【题型】解答题　【知识点】向量　【难度】hard
如图，点$G$是$\triangle OAB$的重心，$P$、$Q$分别是边$OA$、$OB$上的动点，且$P$、$G$、$Q$三点共线。

(1) 设$\overrightarrow{PG} = \lambda \overrightarrow{PQ}$，将$\overrightarrow{OG}$用$\overrightarrow{OP}$、$\overrightarrow{OQ}$表示；

(2) 设$\overrightarrow{OP} = x\overrightarrow{OA}$，$\overrightarrow{OQ} = y\overrightarrow{OB}$，问：$\frac{1}{x} + \frac{1}{y}$是否是定值？若是，求出该定值；若不是，请说明理由；

(3) 在（2）的条件下，记$\triangle OAB$与$\triangle OPQ$的面积分别为$S$、$T$，求$\frac{T}{S}$的取值范围。
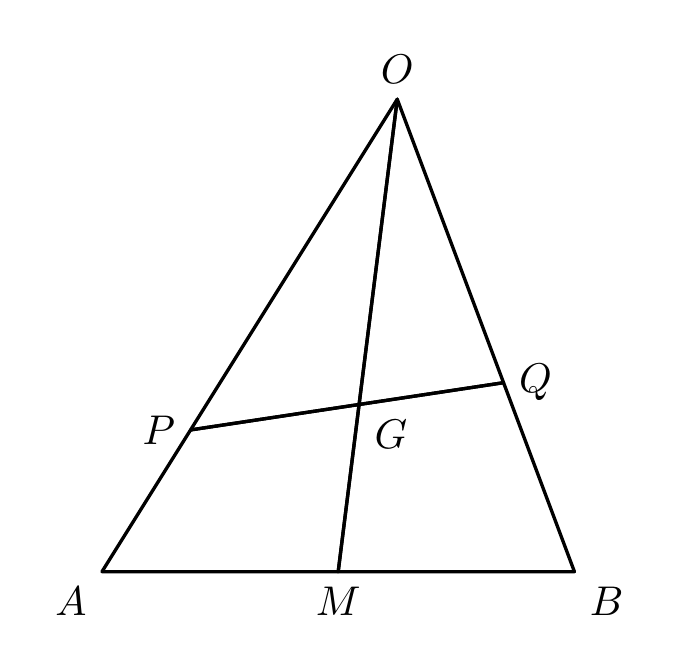
【解答】
【答案】(1) $\overrightarrow{OG} = (1 - \lambda)\overrightarrow{OP} + \lambda\overrightarrow{OQ}$

(2) 是定值，$\frac{1}{x} + \frac{1}{y} = 3$

(3) $\left[\dfrac{4}{9}, \dfrac{1}{2}\right]$

【分析】（1）在$\triangle OPG$中，利用向量的加法法则知$\overrightarrow{OG} = \overrightarrow{OP} + \overrightarrow{PG}$，再根据$\overrightarrow{PG} = \lambda\overrightarrow{PQ}$，$\overrightarrow{PQ} = \overrightarrow{OQ} - \overrightarrow{OP}$计算即可；

（2）根据（1）结合$\overrightarrow{OP} = x\overrightarrow{OA}$，$\overrightarrow{OQ} = y\overrightarrow{OB}$可知$\overrightarrow{OG} = (1 - \lambda)x\overrightarrow{OA} + \lambda y\overrightarrow{OB}$，再根据点$G$是$\triangle OAB$重心，$\overrightarrow{OG} = \dfrac{1}{3}\overrightarrow{OA} + \dfrac{1}{3}\overrightarrow{OB}$，即可求解；

（3）根据三角形的面积公式，$\dfrac{T}{S} = xy$，由（2）知$y = \dfrac{x}{3x - 1}$，所以$xy = \dfrac{x^2}{3x - 1} = \dfrac{1}{3}\left(x - \dfrac{1}{3}\right) + \dfrac{1}{27\left(x - \dfrac{1}{3}\right)} + \dfrac{2}{9}$，通过$x$，$y$的取值范围和函数的单调性即可求解。

【详解】（1）$\overrightarrow{OG} = \overrightarrow{OP} + \overrightarrow{PG} = \overrightarrow{OP} + \lambda\overrightarrow{PQ} = \overrightarrow{OP} + \lambda(\overrightarrow{OQ} - \overrightarrow{OP}) = (1 - \lambda)\overrightarrow{OP} + \lambda\overrightarrow{OQ}$，

（2）$\dfrac{1}{x} + \dfrac{1}{y} = 3$，理由如下：

由（1）可知$\overrightarrow{OG} = (1 - \lambda)\overrightarrow{OP} + \lambda\overrightarrow{OQ}$，又$\overrightarrow{OP} = x\overrightarrow{OA}$，$\overrightarrow{OQ} = y\overrightarrow{OB}$，

所以$\overrightarrow{OG} = (1 - \lambda)x\overrightarrow{OA} + \lambda y\overrightarrow{OB}$，

因为点$G$是$\triangle OAB$重心，

所以$\overrightarrow{OG} = \dfrac{2}{3}\overrightarrow{OM} = \dfrac{2}{3} \times \dfrac{1}{2}(\overrightarrow{OA} + \overrightarrow{OB}) = \dfrac{1}{3}\overrightarrow{OA} + \dfrac{1}{3}\overrightarrow{OB}$，

而$\overrightarrow{OA}$，$\overrightarrow{OB}$不共线，所以
\[
\begin{cases}
(1 - \lambda)x = \dfrac{1}{3} \\
\lambda y = \dfrac{1}{3}
\end{cases},
\]
解得
\[
\begin{cases}
\dfrac{1}{x} = 3 - 3\lambda \\
\dfrac{1}{y} = 3\lambda
\end{cases},
\]
所以$\dfrac{1}{x} + \dfrac{1}{y} = 3$；

（3）$\dfrac{T}{S} = \dfrac{\dfrac{1}{2}|\overrightarrow{OP}||\overrightarrow{OQ}|\sin\angle POQ}{\dfrac{1}{2}|\overrightarrow{OA}||\overrightarrow{OB}|\sin\angle AOB} = \dfrac{|\overrightarrow{OP}|}{|\overrightarrow{OA}|} \times \dfrac{|\overrightarrow{OQ}|}{|\overrightarrow{OB}|} = xy$，

由（2）知$y = \dfrac{x}{3x - 1}$，

所以$xy = \dfrac{x^2}{3x - 1} = \dfrac{\dfrac{1}{3}\left(x - \dfrac{1}{3}\right)^2 + \dfrac{2}{9}\left(x - \dfrac{1}{3}\right) + \dfrac{1}{27}}{x - \dfrac{1}{3}} = \dfrac{1}{3}\left(x - \dfrac{1}{3}\right) + \dfrac{1}{27\left(x - \dfrac{1}{3}\right)} + \dfrac{2}{9}$，

由点$P$、$Q$分别是边$OA$、$OB$上的动点，$G$为重心且$P$、$G$、$Q$三点共线，

所以$\dfrac{1}{2} \leq x \leq 1$，$\dfrac{1}{2} \leq y \leq 1$，则$\dfrac{1}{6} \leq x - \dfrac{1}{3} \leq \dfrac{2}{3}$，

设$a = x - \dfrac{1}{3}$，则$\dfrac{T}{S} = \dfrac{1}{3}a + \dfrac{1}{27a} + \dfrac{2}{9}$，$a \in \left[\dfrac{1}{6}, \dfrac{2}{3}\right]$，

因为当$a \in \left[\dfrac{1}{6}, \dfrac{1}{3}\right)$时，函数单调递减，当$a \in \left[\dfrac{1}{3}, \dfrac{2}{3}\right]$时，函数单调递增，

当$a = \dfrac{1}{3}$时，即$x = \dfrac{2}{3}$，$y = \dfrac{2}{3}$，$\dfrac{T}{S}$有最小值，最小值为$\dfrac{4}{9}$，

$a = \dfrac{1}{6}$时，即$x = \dfrac{1}{2}$，$y = 1$，$\dfrac{T}{S} = \dfrac{1}{2}$，当$a = \dfrac{2}{3}$时，即$x = 1$，$y = \dfrac{1}{2}$，$\dfrac{T}{S} = \dfrac{1}{2}$，

所以$\dfrac{T}{S}$的最大值为$\dfrac{1}{2}$，

所以$\dfrac{T}{S} \in \left[\dfrac{4}{9}, \dfrac{1}{2}\right]$。